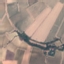
Label: PermanentCrop